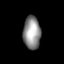
Tissue: lung
Cell type: Endothelial cells
Senescence score: 0.6142
Nuclear area (px): 560
Mean DAPI intensity: 143.146